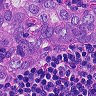
Metastatic tissue present: yes